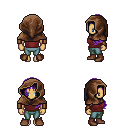
a pixel art fantasy rpg character, female body template, human, tanned skin, maroon sleeveless shirt, teal pants, purple left-swept hairstyle, cloth hood, leather bracers, brown shoes, four views (front, back, left, right), 2x2 character sprite sheet, small pixel art, hard edges, no anti-aliasing